Question:
I saw this most to the right icon just few days ago and I don't understand its meaning, anyone have an idea ?
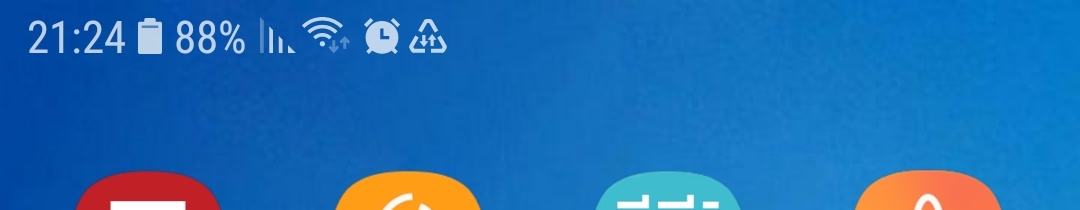
Answer: a quick google search gave me this answer : <URL>
Data saver icon
You will see this Galaxy S9 status icon if you enable data saver in Settings -- Connections --Data usage -- Data saver.
taken from : <URL>